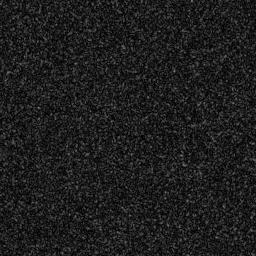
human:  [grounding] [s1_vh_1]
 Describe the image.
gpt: In the satellite image, there is  <ref>1 medium ship </ref> <box>[[43, 50, 52, 71, 0]]</box> located at center.